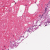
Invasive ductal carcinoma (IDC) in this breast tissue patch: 0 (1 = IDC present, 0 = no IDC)